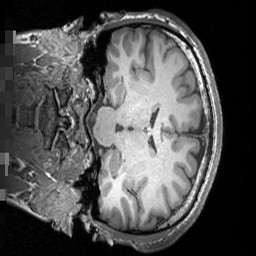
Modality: T1w
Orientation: coronal
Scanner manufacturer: siemens
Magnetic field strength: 3 T
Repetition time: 1.5 s
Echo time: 0.00291 s